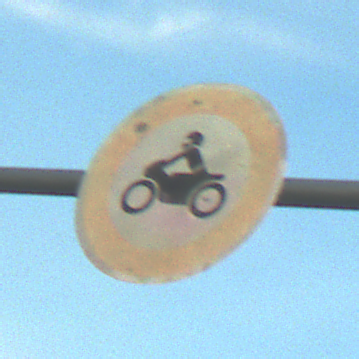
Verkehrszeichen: VerbotKraftraeder
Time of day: SunriseSunset
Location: Outdoor (Nature)
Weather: PartlyCloudy
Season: NotSpecified
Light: Natural